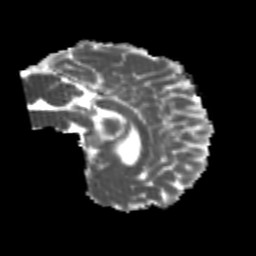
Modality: MD
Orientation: sagittal
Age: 21
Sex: male
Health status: healthy
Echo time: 0.074 s